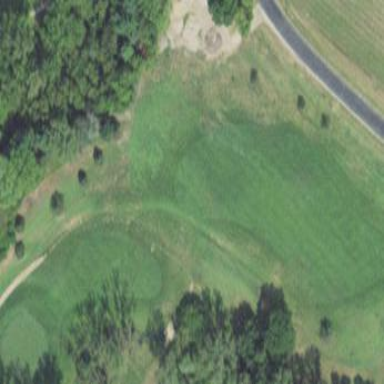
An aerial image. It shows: Grassy area designated as golf fairway.